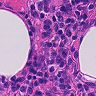
Metastatic tissue present: no